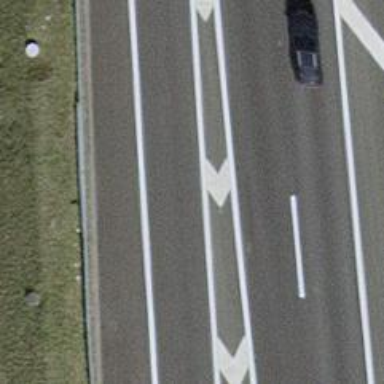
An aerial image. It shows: Asphalt motorway link.